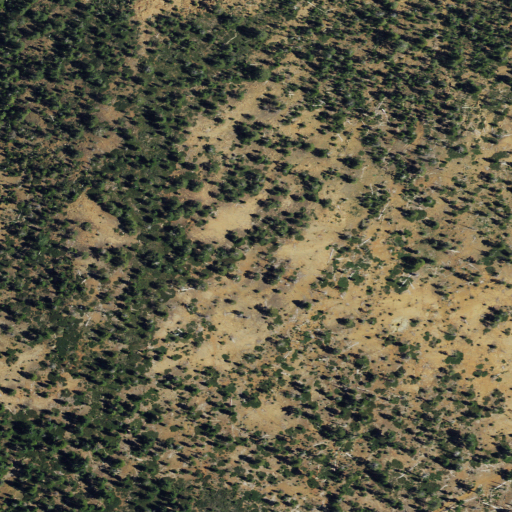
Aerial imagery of mountain in California named Frenchman Hill containing grassland, shrub, and evergreen forest